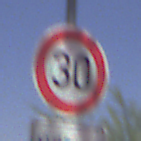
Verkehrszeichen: Geschwindigkeit30
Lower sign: HinweiseAufGefahrenDurchVerbaleAngabe10
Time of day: Midday
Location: Outdoor (RoadRail)
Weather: Clear
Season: NotSpecified
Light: Natural